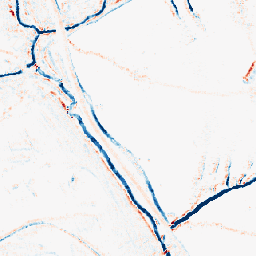
Category: morphological
Decomposition family: morphological_rect
Decomposition parameters: operation: average
width: 5
height: 5
Upsampling method: area
Upsampling parameters: scale: 4
Upsampling scale: 4